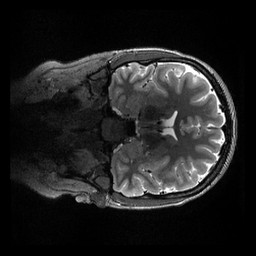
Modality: T2w
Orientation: coronal
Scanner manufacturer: siemens
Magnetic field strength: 3 T
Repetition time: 3.2 s
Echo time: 0.564 s